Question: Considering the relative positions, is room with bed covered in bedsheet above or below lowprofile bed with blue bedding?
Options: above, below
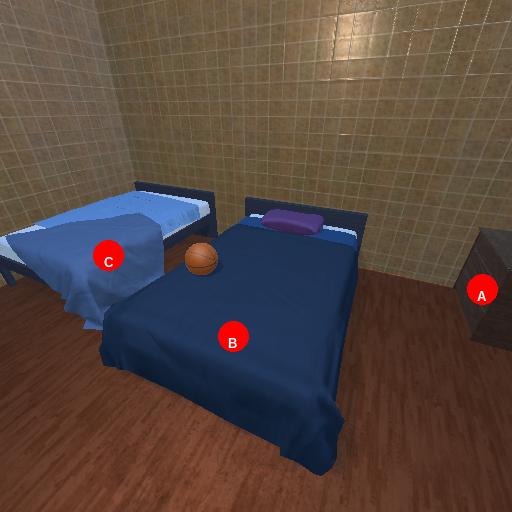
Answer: above